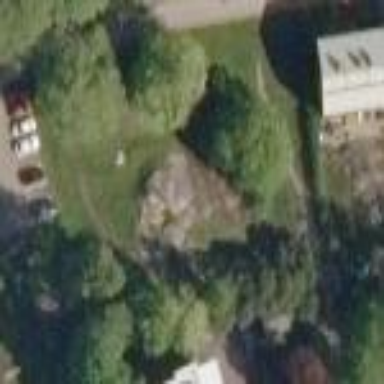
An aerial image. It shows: Park.